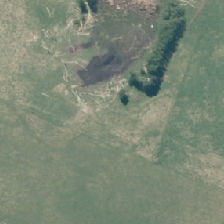
Land cover: lake_pond